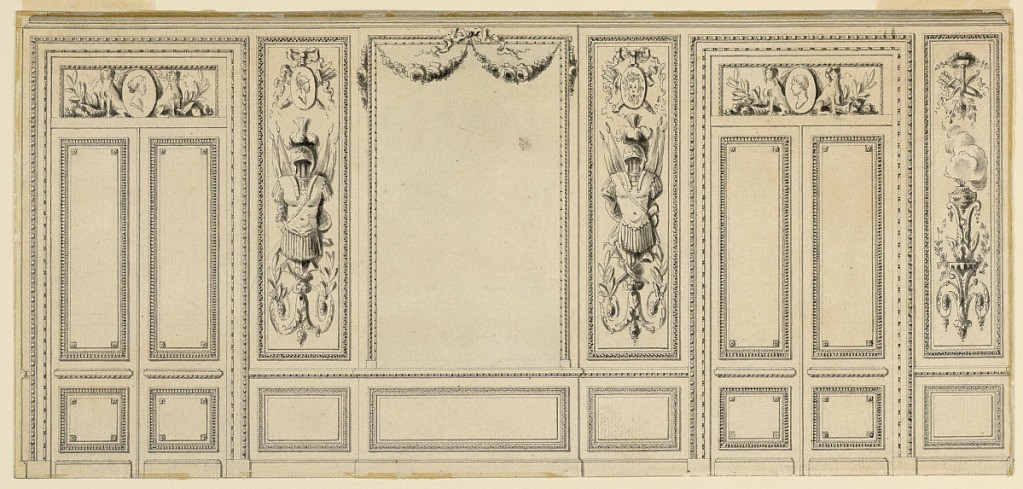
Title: Design for the Elevation of the Entrance Wall of a Salon
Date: ca. 1790
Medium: Pen, brush, Chinese black, and light blue and yellow watercolor washes on paper
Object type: Drawing
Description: A wall panel with a looking glass is flanked by panels with panoplies and folding doors. Another wall panel is beside the right door. It is decorated with an arabesque, in which doves are billing before the foot of a burning lamp.